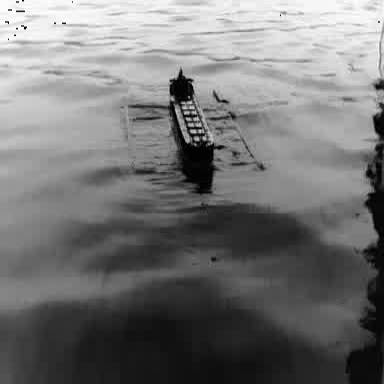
There is a liner in the infrared image.